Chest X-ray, PA view. Patient: 58 years old, sex F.
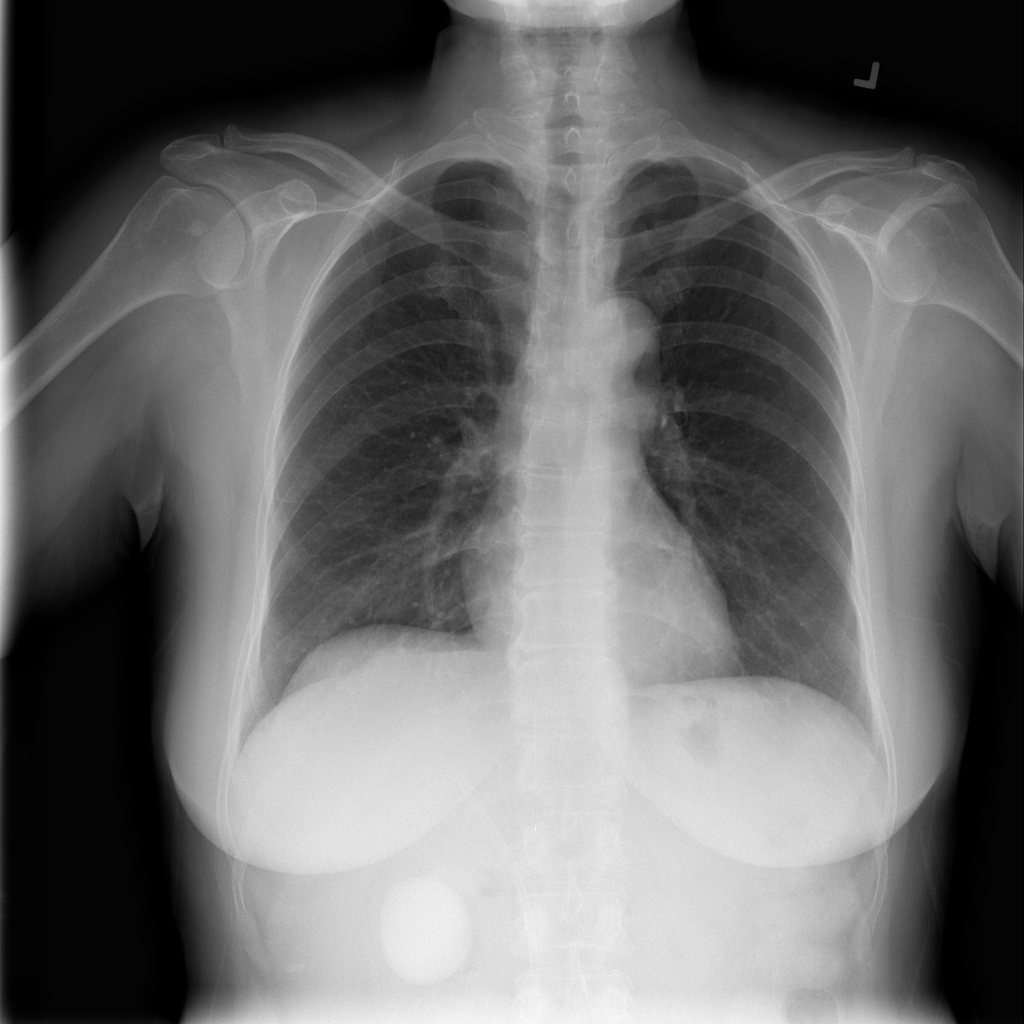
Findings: No Finding